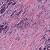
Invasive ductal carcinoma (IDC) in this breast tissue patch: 1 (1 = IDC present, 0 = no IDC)